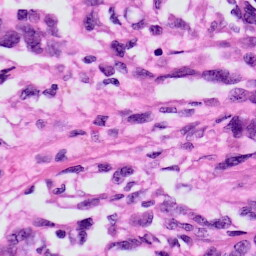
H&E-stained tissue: Skin